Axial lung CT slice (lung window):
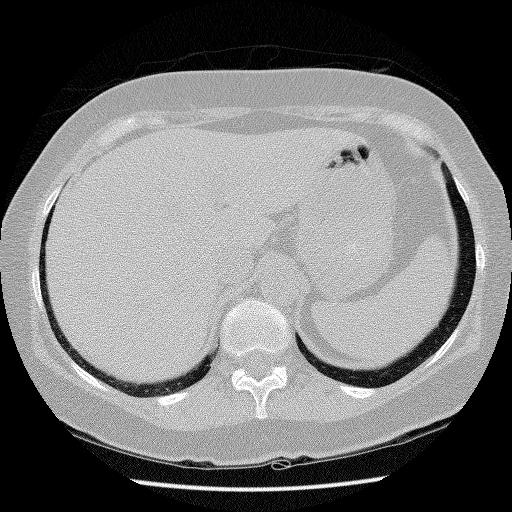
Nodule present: no